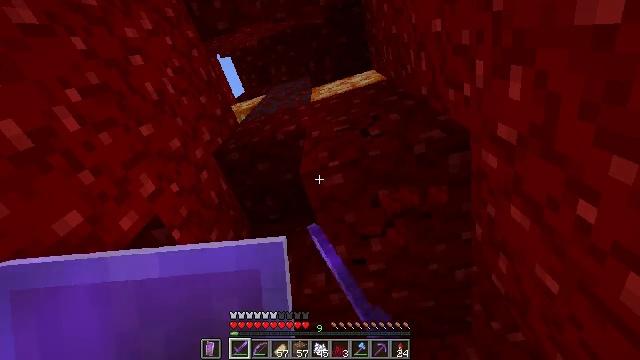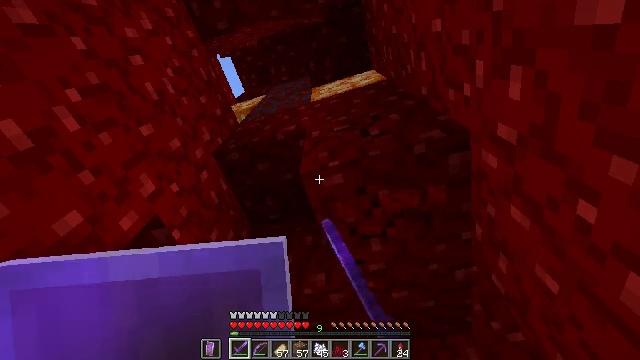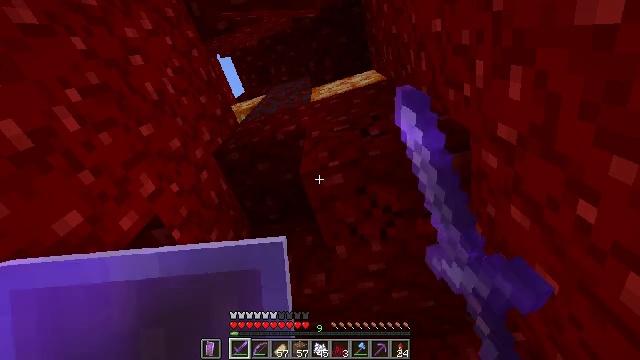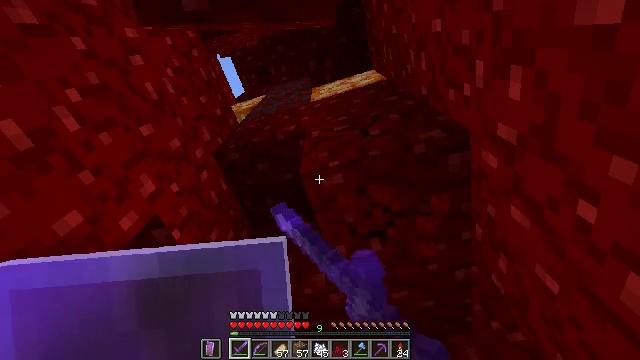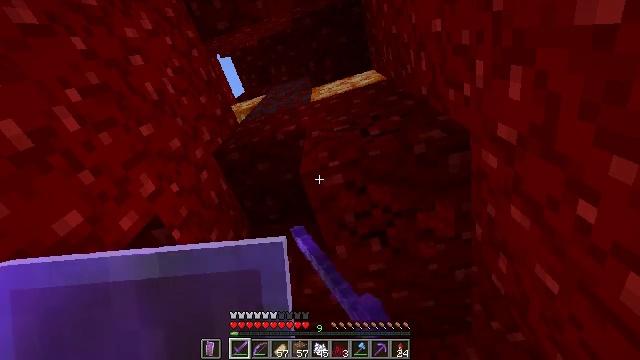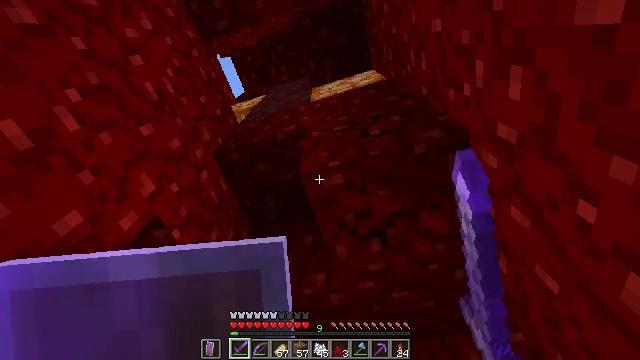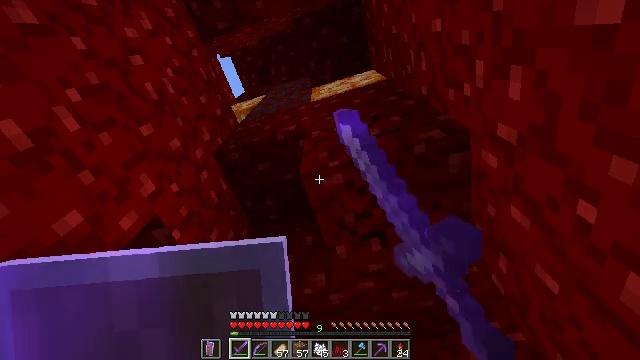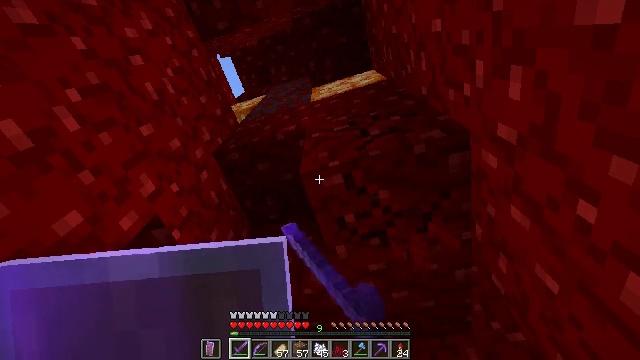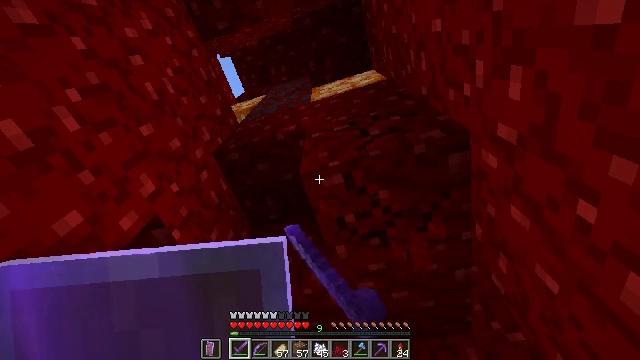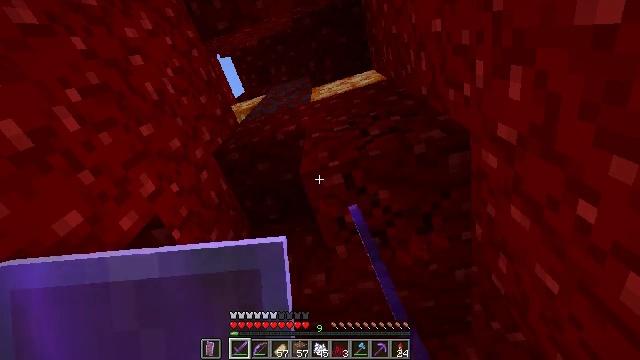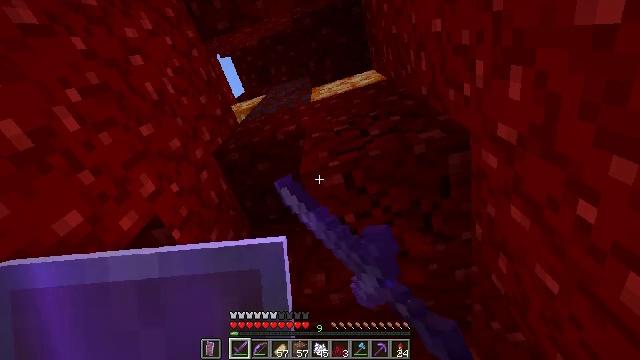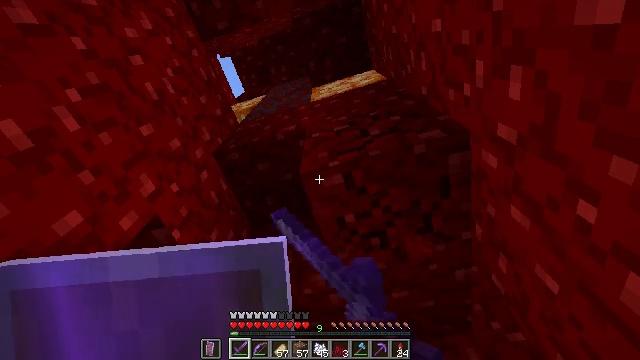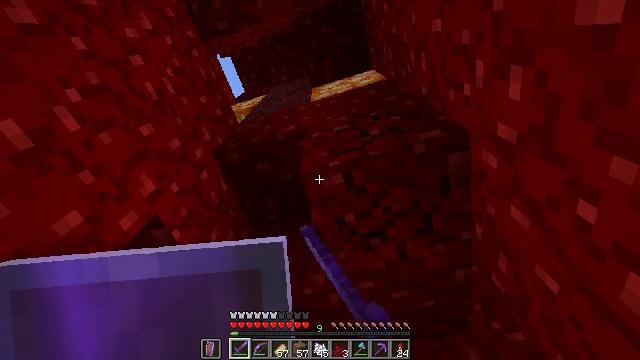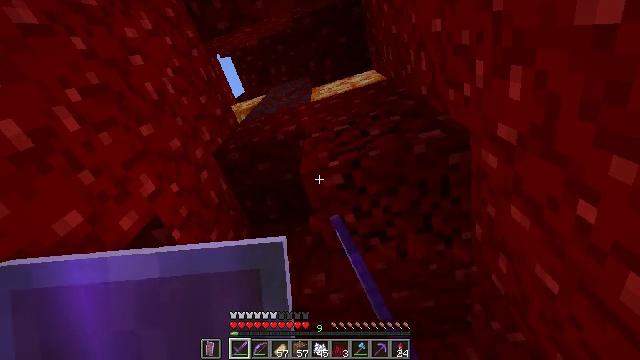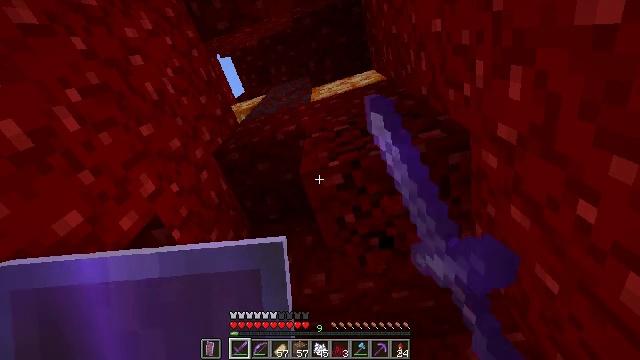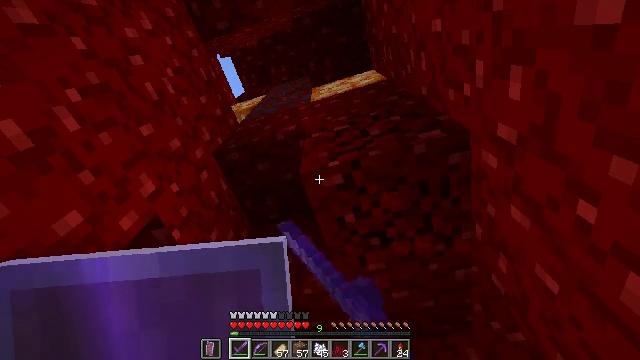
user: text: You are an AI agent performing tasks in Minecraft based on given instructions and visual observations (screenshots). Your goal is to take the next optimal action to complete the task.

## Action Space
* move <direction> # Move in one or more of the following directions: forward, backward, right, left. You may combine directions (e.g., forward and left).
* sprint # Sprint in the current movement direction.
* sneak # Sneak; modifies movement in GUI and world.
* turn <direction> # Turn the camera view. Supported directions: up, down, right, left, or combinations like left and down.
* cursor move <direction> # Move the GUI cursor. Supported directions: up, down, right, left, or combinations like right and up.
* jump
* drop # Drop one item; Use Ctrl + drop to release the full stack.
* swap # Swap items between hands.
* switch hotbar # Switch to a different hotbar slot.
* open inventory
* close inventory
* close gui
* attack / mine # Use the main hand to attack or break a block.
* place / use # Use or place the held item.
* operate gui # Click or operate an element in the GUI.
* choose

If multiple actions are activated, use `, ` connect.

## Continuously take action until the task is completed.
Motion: motion action
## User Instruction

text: Gather the nether wart block from a crimson forest.
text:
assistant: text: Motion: attack / mine
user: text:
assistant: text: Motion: attack / mine
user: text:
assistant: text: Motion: attack / mine
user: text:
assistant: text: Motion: attack / mine
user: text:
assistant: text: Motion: attack / mine
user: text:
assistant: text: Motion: attack / mine
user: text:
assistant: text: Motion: attack / mine
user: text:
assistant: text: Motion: attack / mine
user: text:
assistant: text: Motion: attack / mine
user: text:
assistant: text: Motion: attack / mine
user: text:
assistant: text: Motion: attack / mine
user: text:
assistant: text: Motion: attack / mine
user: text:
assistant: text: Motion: attack / mine
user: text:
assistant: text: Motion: attack / mine
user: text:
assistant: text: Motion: attack / mine
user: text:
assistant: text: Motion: attack / mine
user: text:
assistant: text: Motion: attack / mine
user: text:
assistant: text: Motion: attack / mine
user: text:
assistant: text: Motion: attack / mine
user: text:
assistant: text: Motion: attack / mine
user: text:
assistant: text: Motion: attack / mine
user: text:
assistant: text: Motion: attack / mine
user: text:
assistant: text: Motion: attack / mine
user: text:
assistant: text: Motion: attack / mine
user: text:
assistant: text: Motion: attack / mine
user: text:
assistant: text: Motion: attack / mine
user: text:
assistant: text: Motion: attack / mine
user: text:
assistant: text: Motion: attack / mine
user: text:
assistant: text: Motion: attack / mine
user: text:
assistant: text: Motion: attack / mine